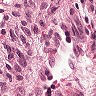
Metastatic tissue present: no